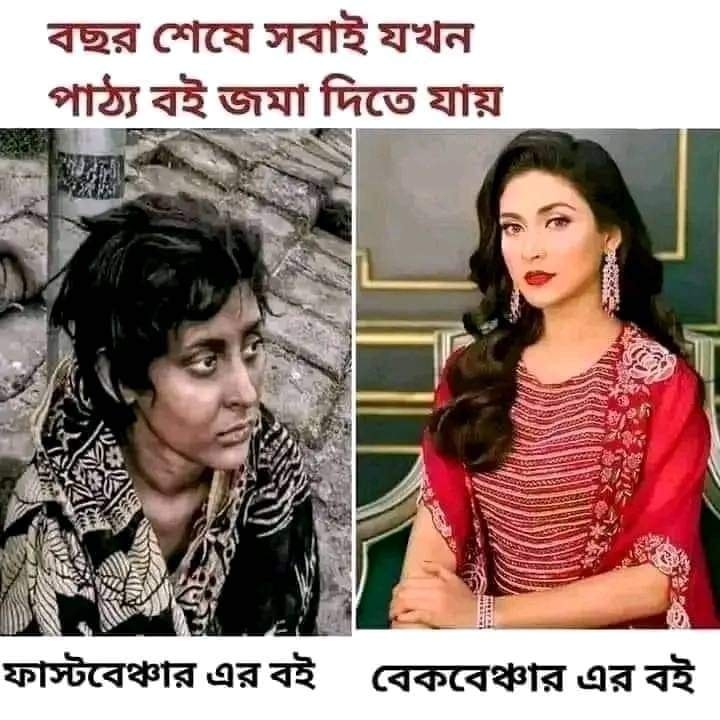
Text: বছর শেষে সবাই যখন পাঠ্য বই জমা দিতে যায় ফাস্টবেঞ্চার এর বই বেকবেঞ্চার এর বই
Label: Non Hate